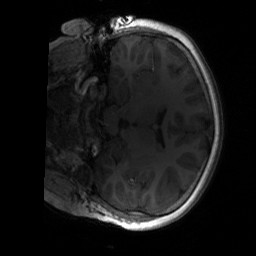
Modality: T1w
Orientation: coronal
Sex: male
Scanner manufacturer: siemens
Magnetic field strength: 3 T
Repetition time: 1.9 s
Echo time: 0.00243 s